Field crop: tomato
Growth stage: 2
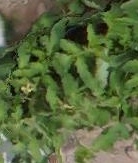
Species: tomato